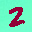
Label: 2